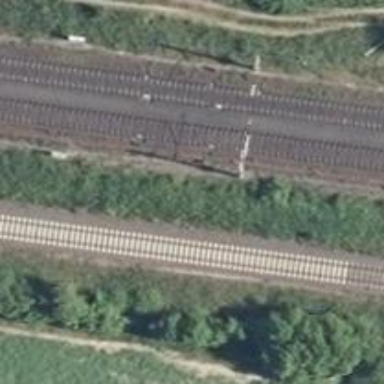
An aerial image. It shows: Railway line with electrified contact lines and ballastless track.